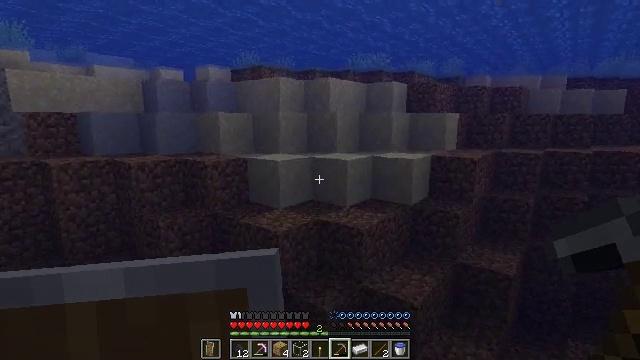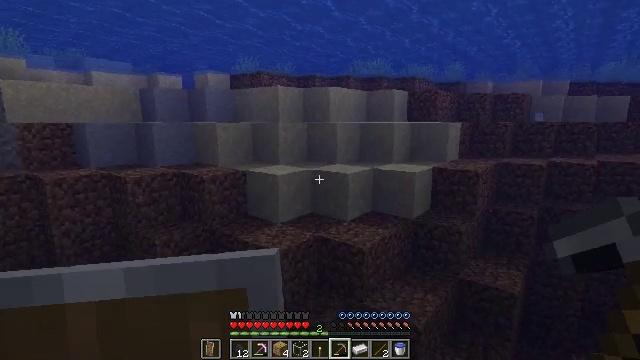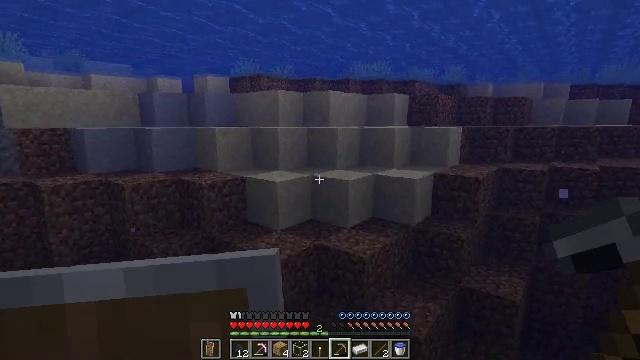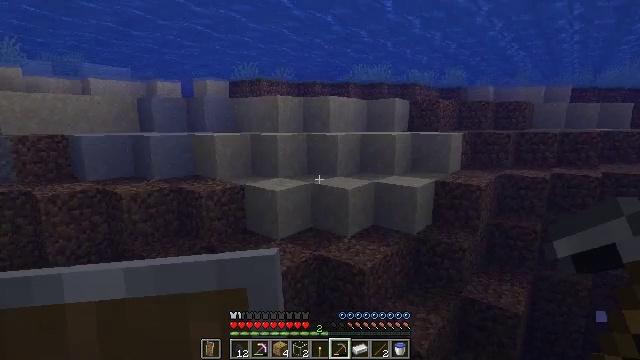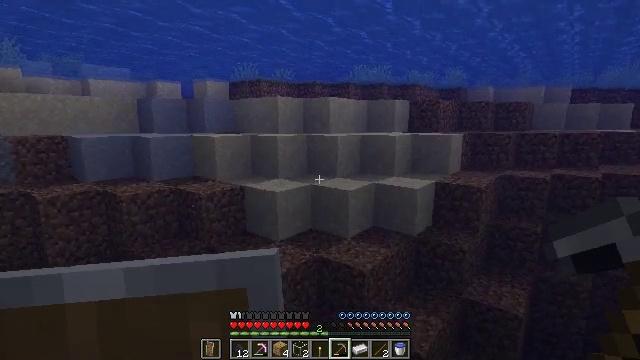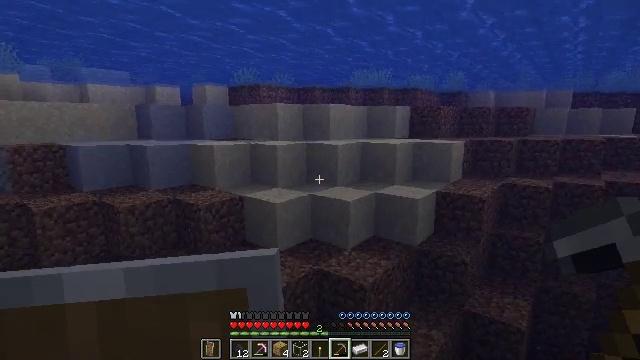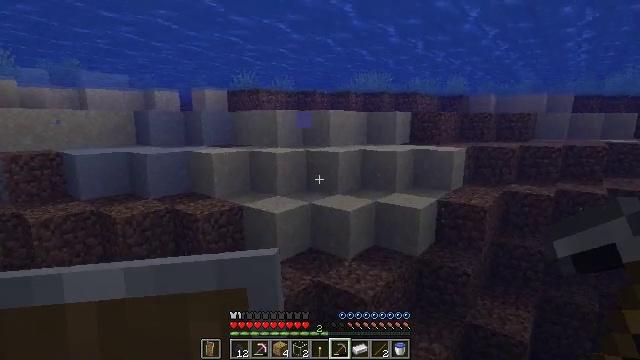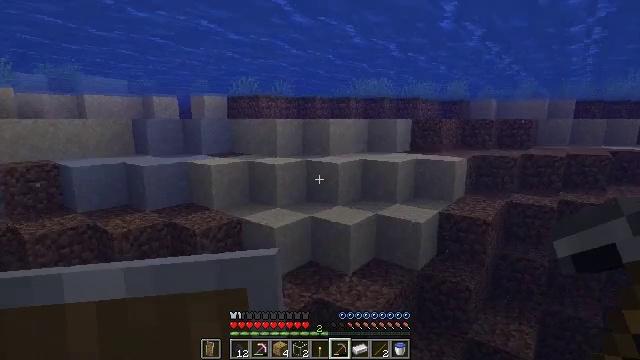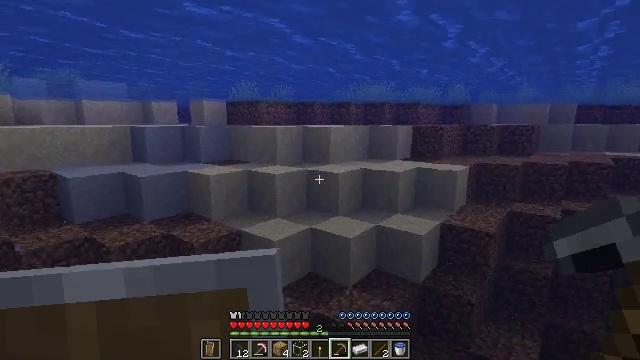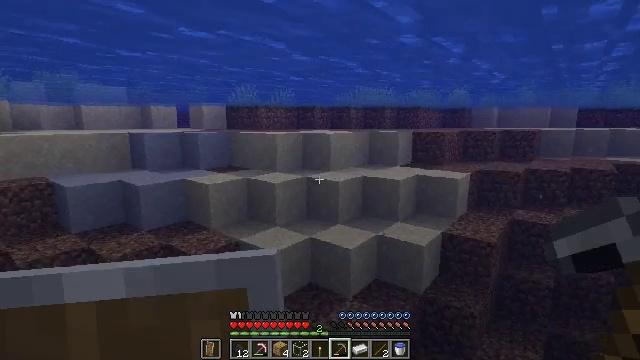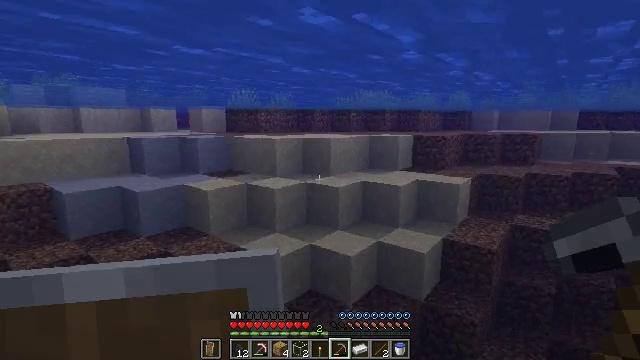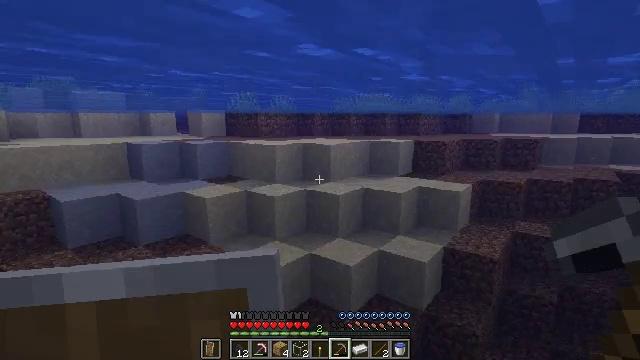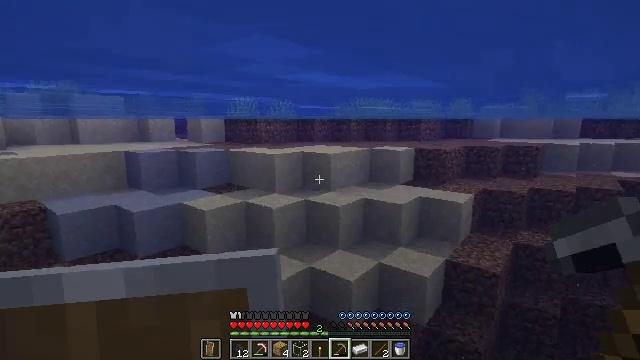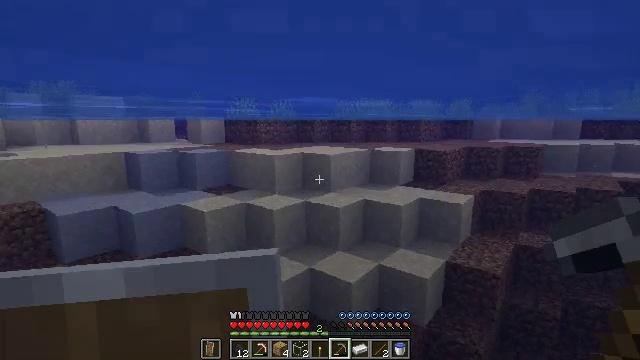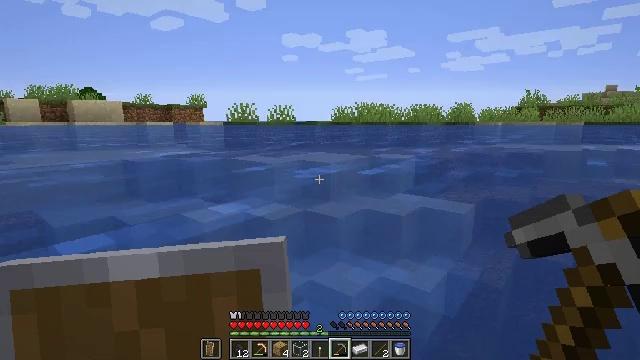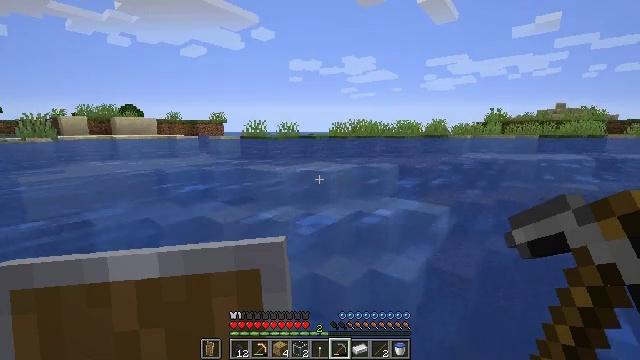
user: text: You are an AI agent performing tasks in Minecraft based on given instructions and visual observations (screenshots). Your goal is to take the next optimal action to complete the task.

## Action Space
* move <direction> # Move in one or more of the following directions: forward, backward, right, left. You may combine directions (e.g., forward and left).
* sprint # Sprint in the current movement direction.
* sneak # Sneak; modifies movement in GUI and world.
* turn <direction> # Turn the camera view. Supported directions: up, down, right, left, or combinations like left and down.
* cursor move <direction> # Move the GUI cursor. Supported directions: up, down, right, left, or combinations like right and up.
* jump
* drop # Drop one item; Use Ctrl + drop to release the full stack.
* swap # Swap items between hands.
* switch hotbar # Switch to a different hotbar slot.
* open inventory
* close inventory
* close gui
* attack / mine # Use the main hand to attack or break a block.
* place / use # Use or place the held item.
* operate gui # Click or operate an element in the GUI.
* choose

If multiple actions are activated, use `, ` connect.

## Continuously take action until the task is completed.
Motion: motion action
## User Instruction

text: Harvest kelp plant in the water.
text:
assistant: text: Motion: move forward, jump
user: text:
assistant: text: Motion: move forward, jump
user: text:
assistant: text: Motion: move forward, jump
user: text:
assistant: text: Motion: move forward, jump
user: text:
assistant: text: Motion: move forward, jump
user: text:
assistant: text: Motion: move forward, jump
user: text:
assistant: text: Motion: move forward, jump
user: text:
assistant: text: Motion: move forward, jump
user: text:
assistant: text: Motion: move forward, jump
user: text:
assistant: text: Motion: move forward, jump
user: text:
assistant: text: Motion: move forward, jump
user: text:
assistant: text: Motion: move forward, jump
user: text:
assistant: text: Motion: move forward, jump
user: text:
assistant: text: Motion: move forward, jump
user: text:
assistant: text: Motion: move forward, jump
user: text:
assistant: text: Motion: move forward, jump
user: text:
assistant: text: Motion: move forward, jump
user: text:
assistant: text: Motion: move forward, jump
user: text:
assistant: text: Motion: move forward, jump
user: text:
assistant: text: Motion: move forward, jump
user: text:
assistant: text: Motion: move forward, jump
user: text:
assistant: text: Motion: move forward, jump
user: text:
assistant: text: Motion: move forward, jump
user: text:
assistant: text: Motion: move forward, jump
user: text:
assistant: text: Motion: move forward, jump
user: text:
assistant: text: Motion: move forward, jump
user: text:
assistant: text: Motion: move forward, jump
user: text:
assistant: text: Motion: move forward, jump
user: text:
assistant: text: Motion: move forward, jump
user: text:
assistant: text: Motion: move forward, jump